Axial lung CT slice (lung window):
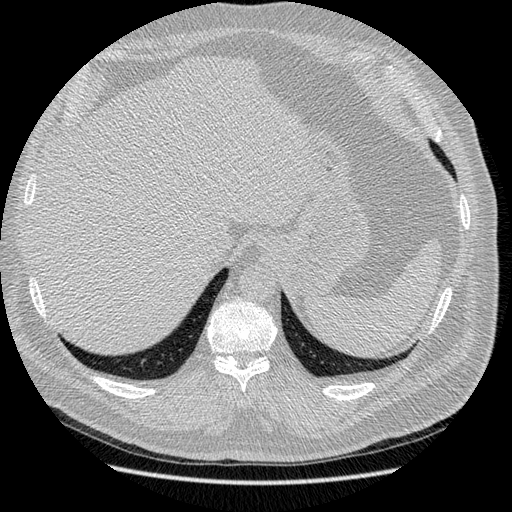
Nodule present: no